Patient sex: M
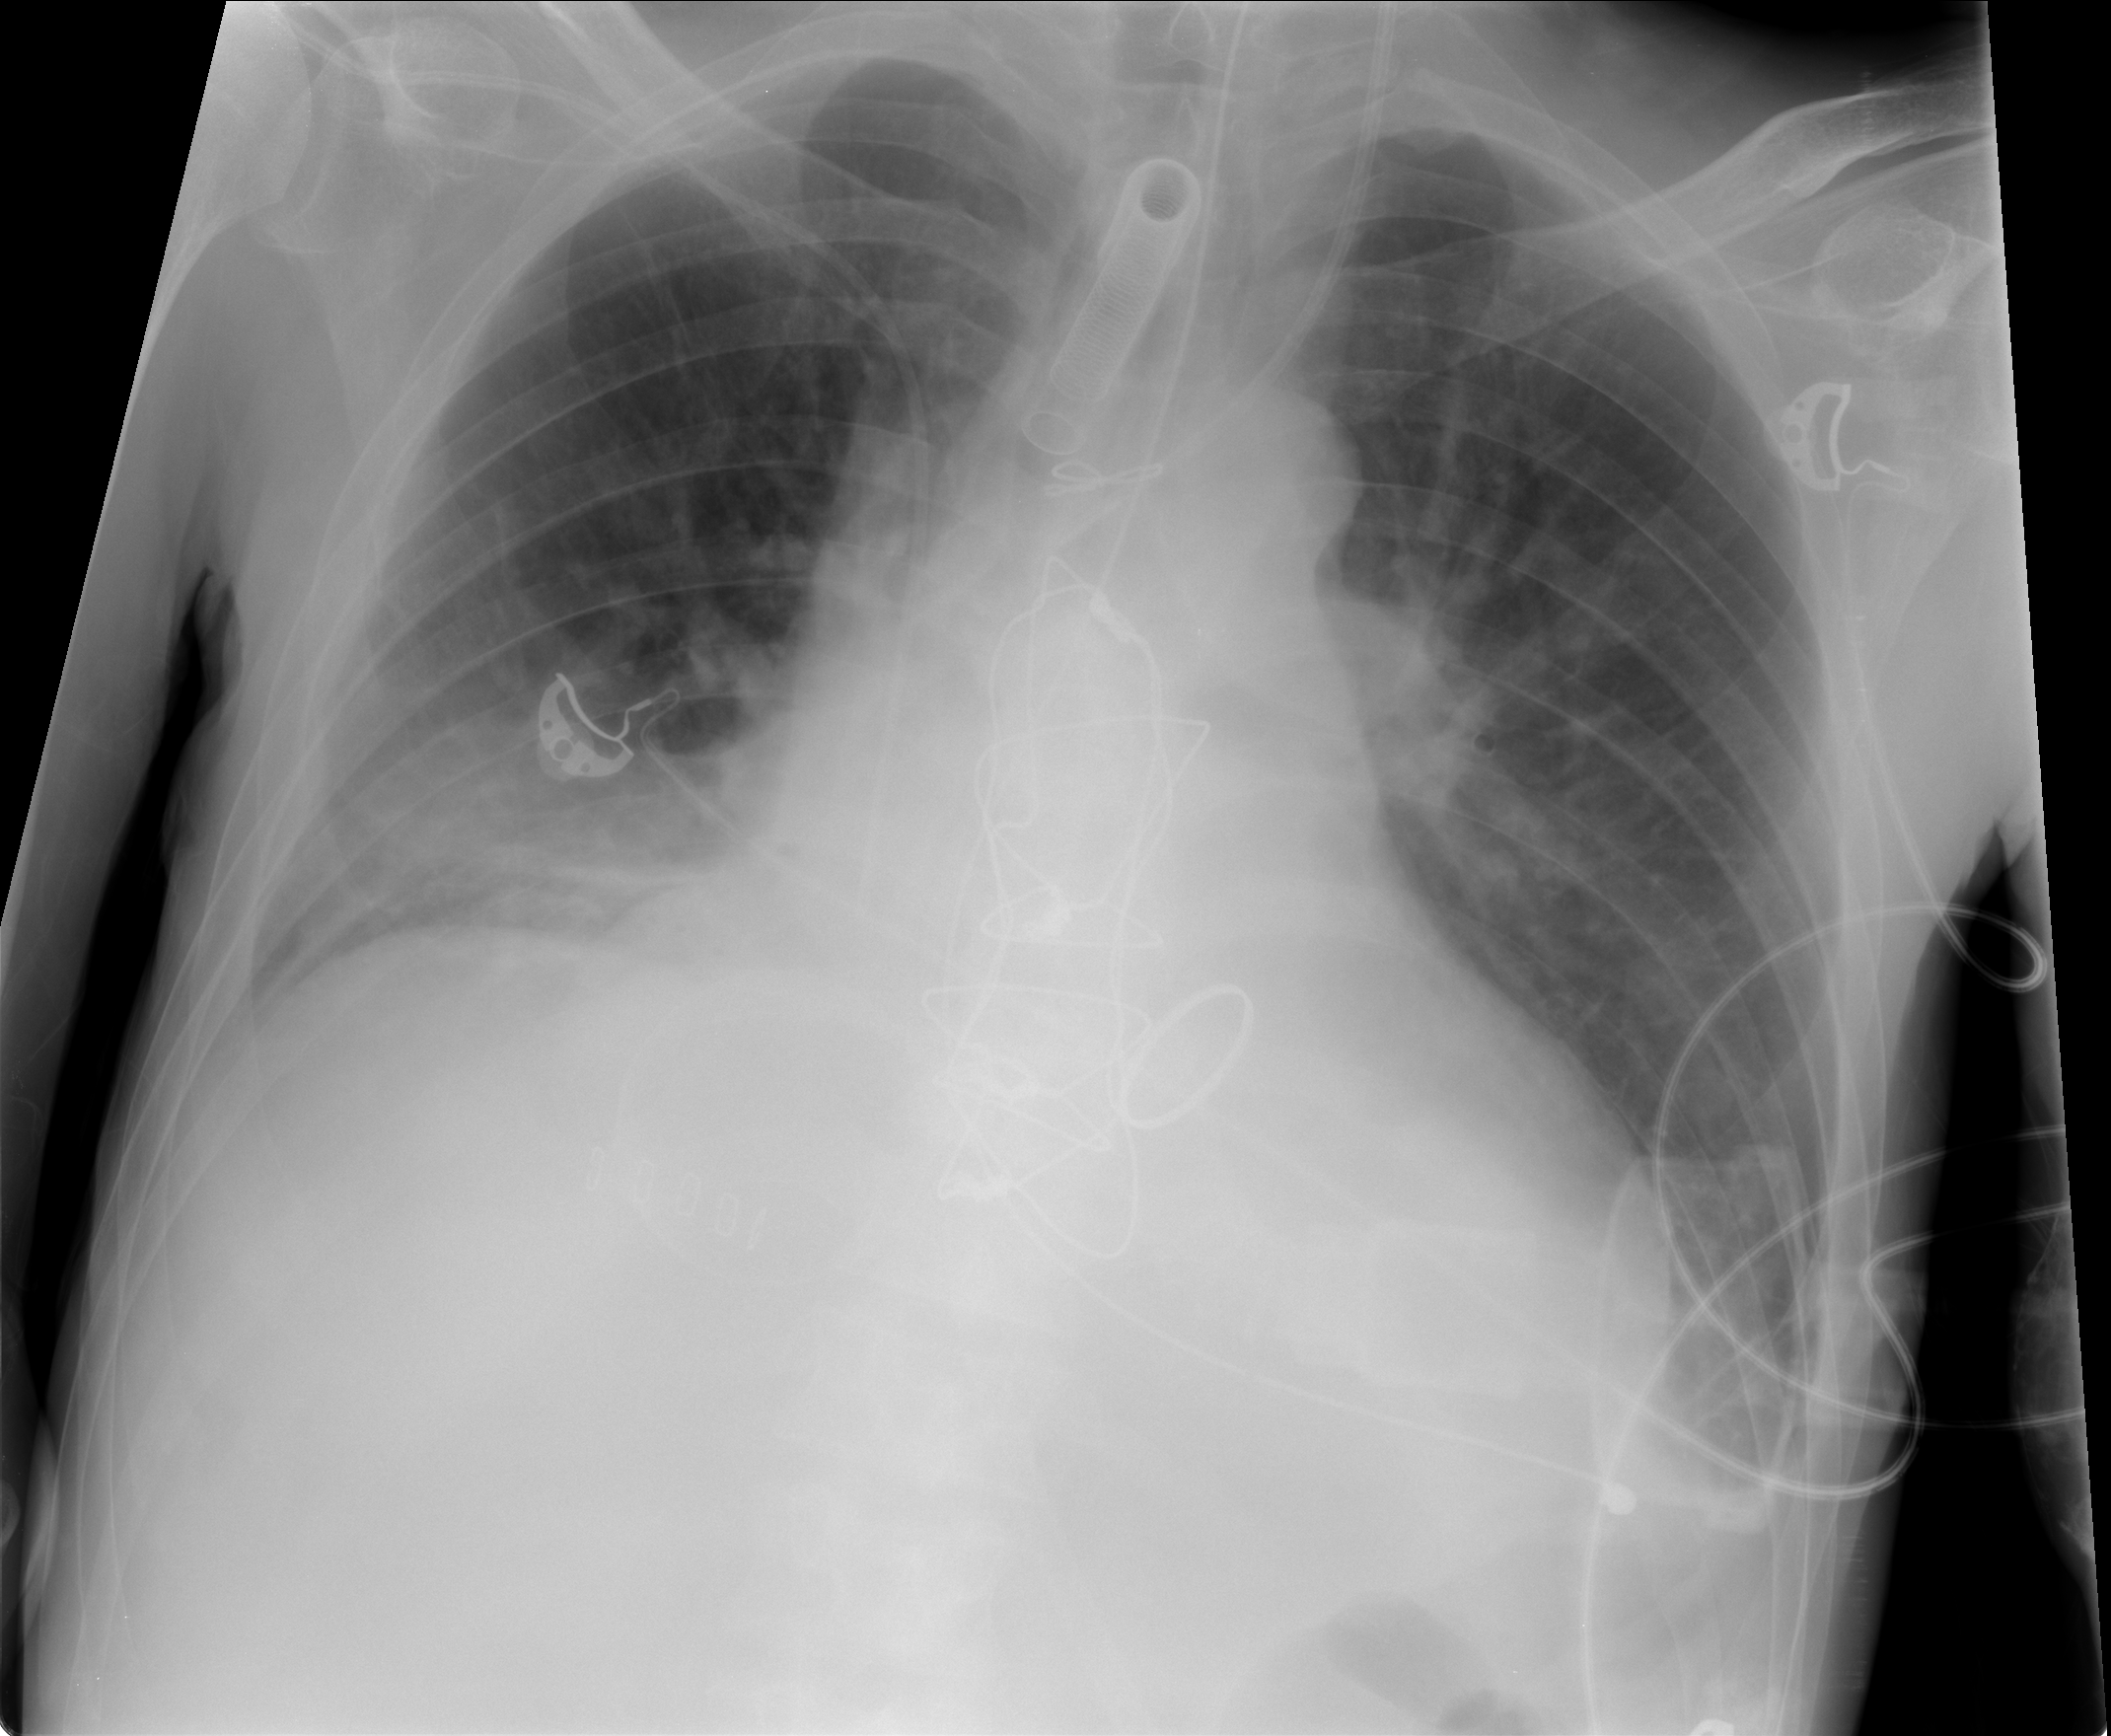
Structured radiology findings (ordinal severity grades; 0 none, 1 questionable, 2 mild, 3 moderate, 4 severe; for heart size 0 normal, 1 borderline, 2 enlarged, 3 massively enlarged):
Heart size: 2
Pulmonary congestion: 2
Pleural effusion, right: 2
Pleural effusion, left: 2
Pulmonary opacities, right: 0
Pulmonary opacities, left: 0
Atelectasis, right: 3
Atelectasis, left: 1